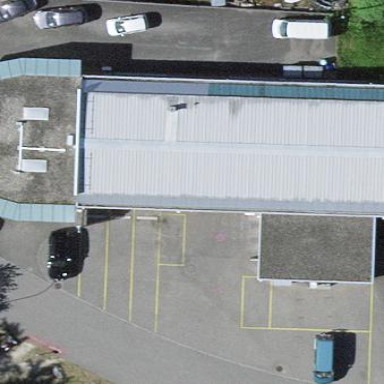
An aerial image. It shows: Building that houses car repair shop.